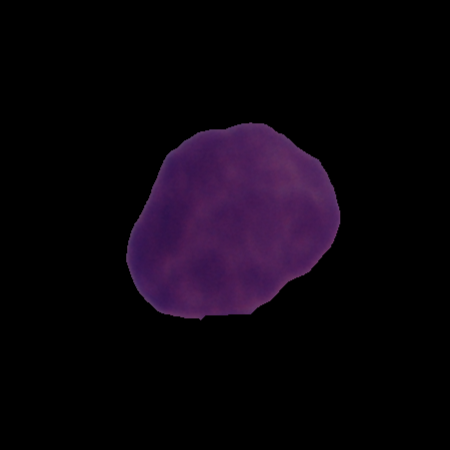
Label: cancer